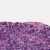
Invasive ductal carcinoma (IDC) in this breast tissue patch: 1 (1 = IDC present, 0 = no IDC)